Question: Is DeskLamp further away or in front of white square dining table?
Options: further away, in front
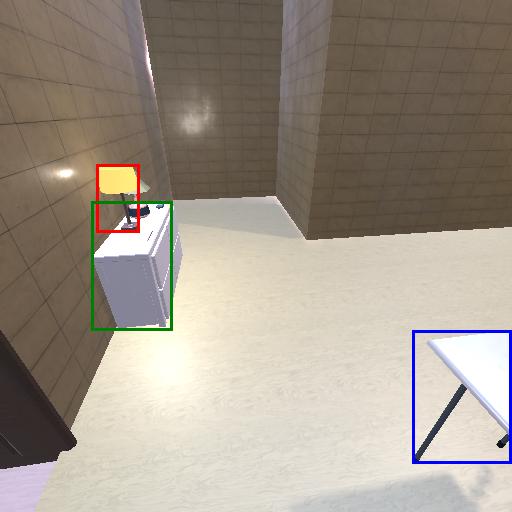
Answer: further away